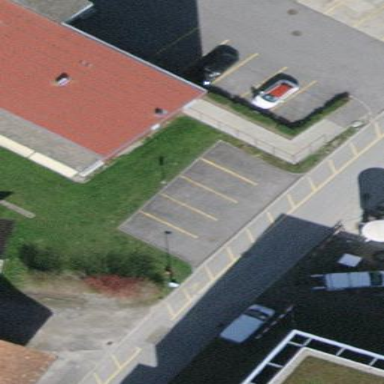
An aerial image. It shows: Roofed parking area.